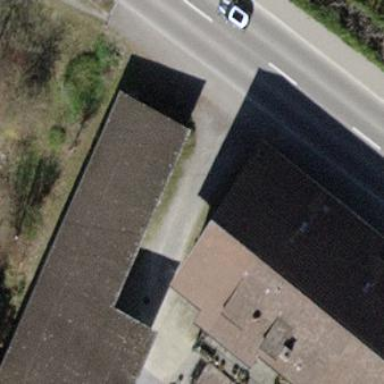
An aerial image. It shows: Farm building with gabled roof.